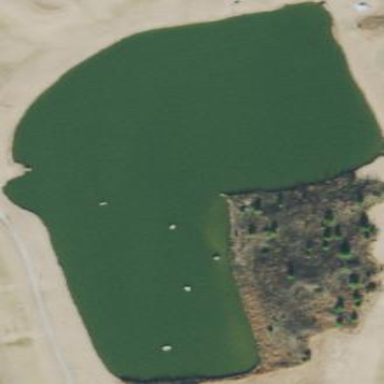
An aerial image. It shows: Water hazard in golf course. The hazard is natural water feature.